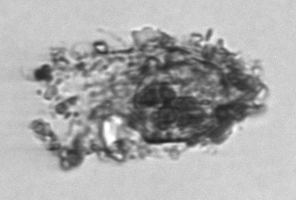
Label: Tintinnidium_mucicola